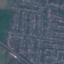
Label: Residential